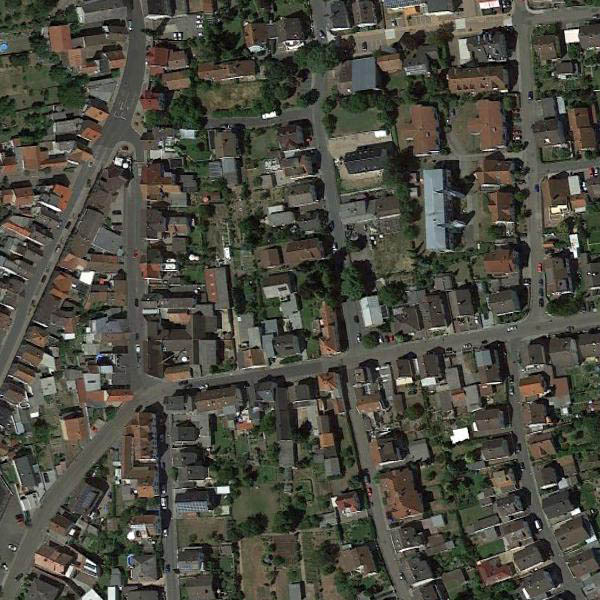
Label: DenseResidential